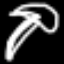
Label: palm tree